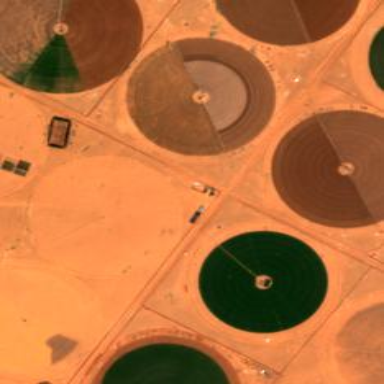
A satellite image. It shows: Pivot irrigation system.